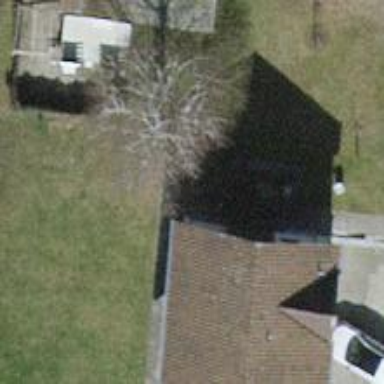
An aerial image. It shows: Detached building.